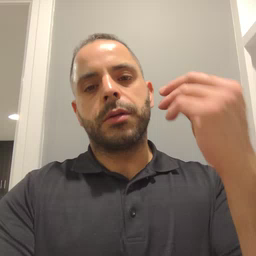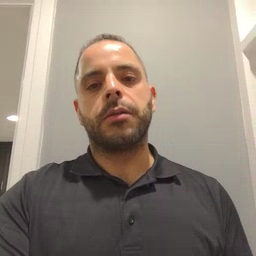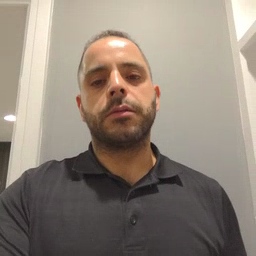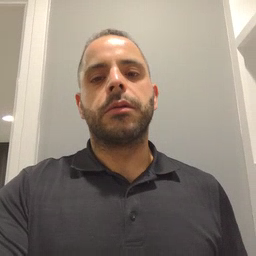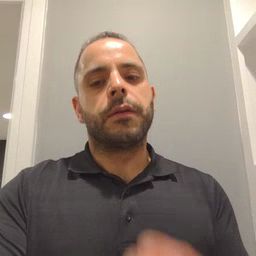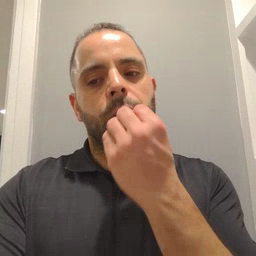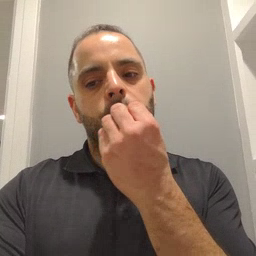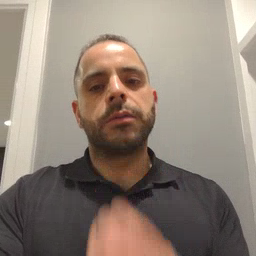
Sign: food